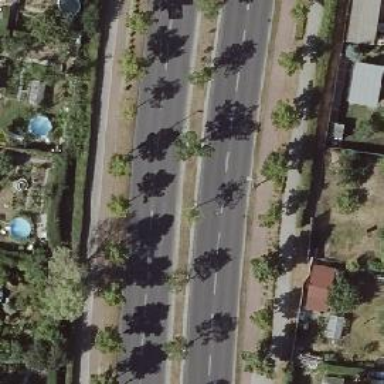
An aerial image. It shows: Avenue of deciduous broadleaved trees.